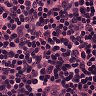
Metastatic tissue present: no